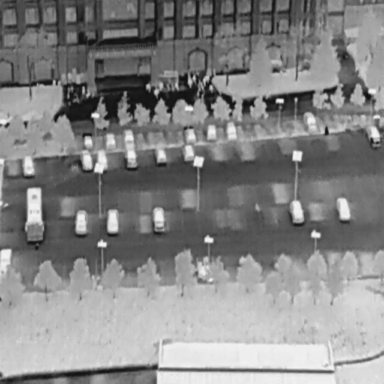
There are 20 Cars in the infrared image.